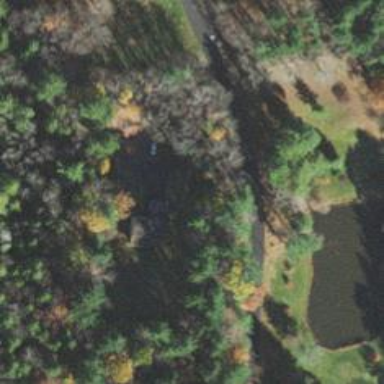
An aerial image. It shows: Driveway leading to service road.